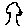
Label: tree